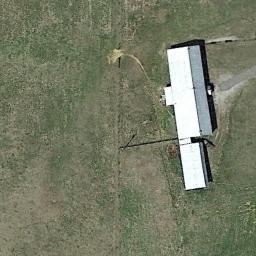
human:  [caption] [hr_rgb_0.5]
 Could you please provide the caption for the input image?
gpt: The sparse residential is on the grass .

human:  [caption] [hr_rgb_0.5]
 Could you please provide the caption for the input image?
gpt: The sparse residential is surrounded by grass .

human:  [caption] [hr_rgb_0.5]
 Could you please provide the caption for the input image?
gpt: In a sparse residential area there is a gray house and several withered trees surrounded by open spaces .

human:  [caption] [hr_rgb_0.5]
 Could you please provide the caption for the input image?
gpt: There are several houses on the grass, And behind them are lush woods .

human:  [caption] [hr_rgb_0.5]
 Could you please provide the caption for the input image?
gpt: A sparse residential area with a white building on the green meadow .